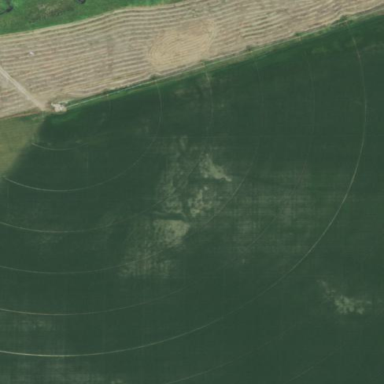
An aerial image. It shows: Farmland with pivot irrigation system.